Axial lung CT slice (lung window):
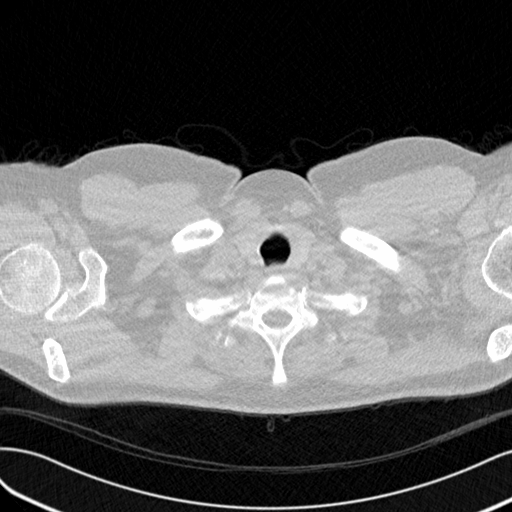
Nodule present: no